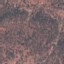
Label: HerbaceousVegetation